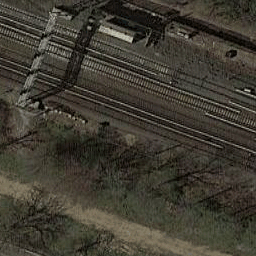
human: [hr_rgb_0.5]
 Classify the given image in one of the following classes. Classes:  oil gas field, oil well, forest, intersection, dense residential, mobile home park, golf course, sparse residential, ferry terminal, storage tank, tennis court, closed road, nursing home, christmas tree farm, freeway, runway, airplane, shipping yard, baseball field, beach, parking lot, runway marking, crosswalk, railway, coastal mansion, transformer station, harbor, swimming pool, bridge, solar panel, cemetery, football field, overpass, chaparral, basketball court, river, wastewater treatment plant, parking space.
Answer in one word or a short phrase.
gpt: railway